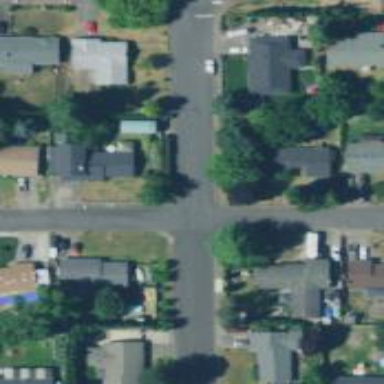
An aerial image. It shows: Residential road with sidewalk on the left side.